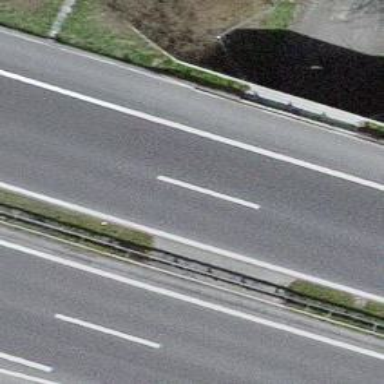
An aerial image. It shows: Motorway bridge.